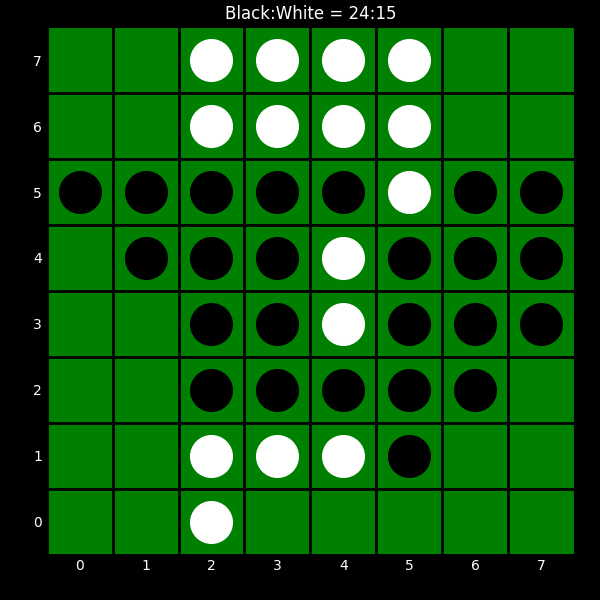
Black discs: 24
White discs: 15